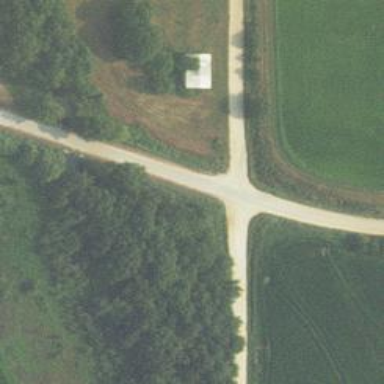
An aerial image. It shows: Unclassified road.